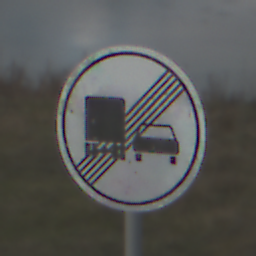
Verkehrszeichen: EndeUeberholverbotKraftfahrzeuge
Umgebung: Outdoor, RoadRail
Tageszeit: SunriseSunset
Wetter: PartlyCloudy
Licht: Natural
Jahreszeit: NotSpecified
Kontrast: LowContrast